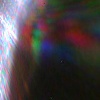
Label: sunburn